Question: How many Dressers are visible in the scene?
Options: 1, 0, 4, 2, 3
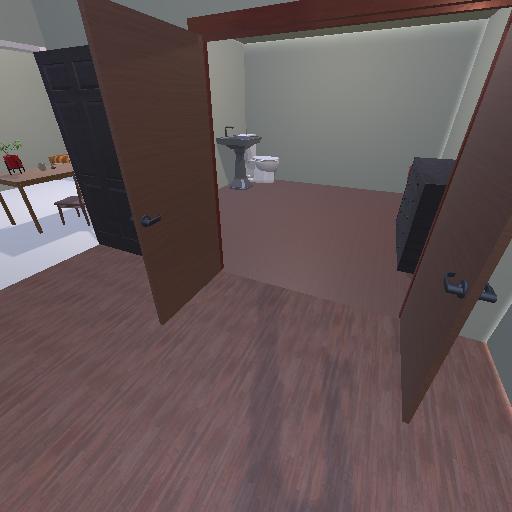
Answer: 1